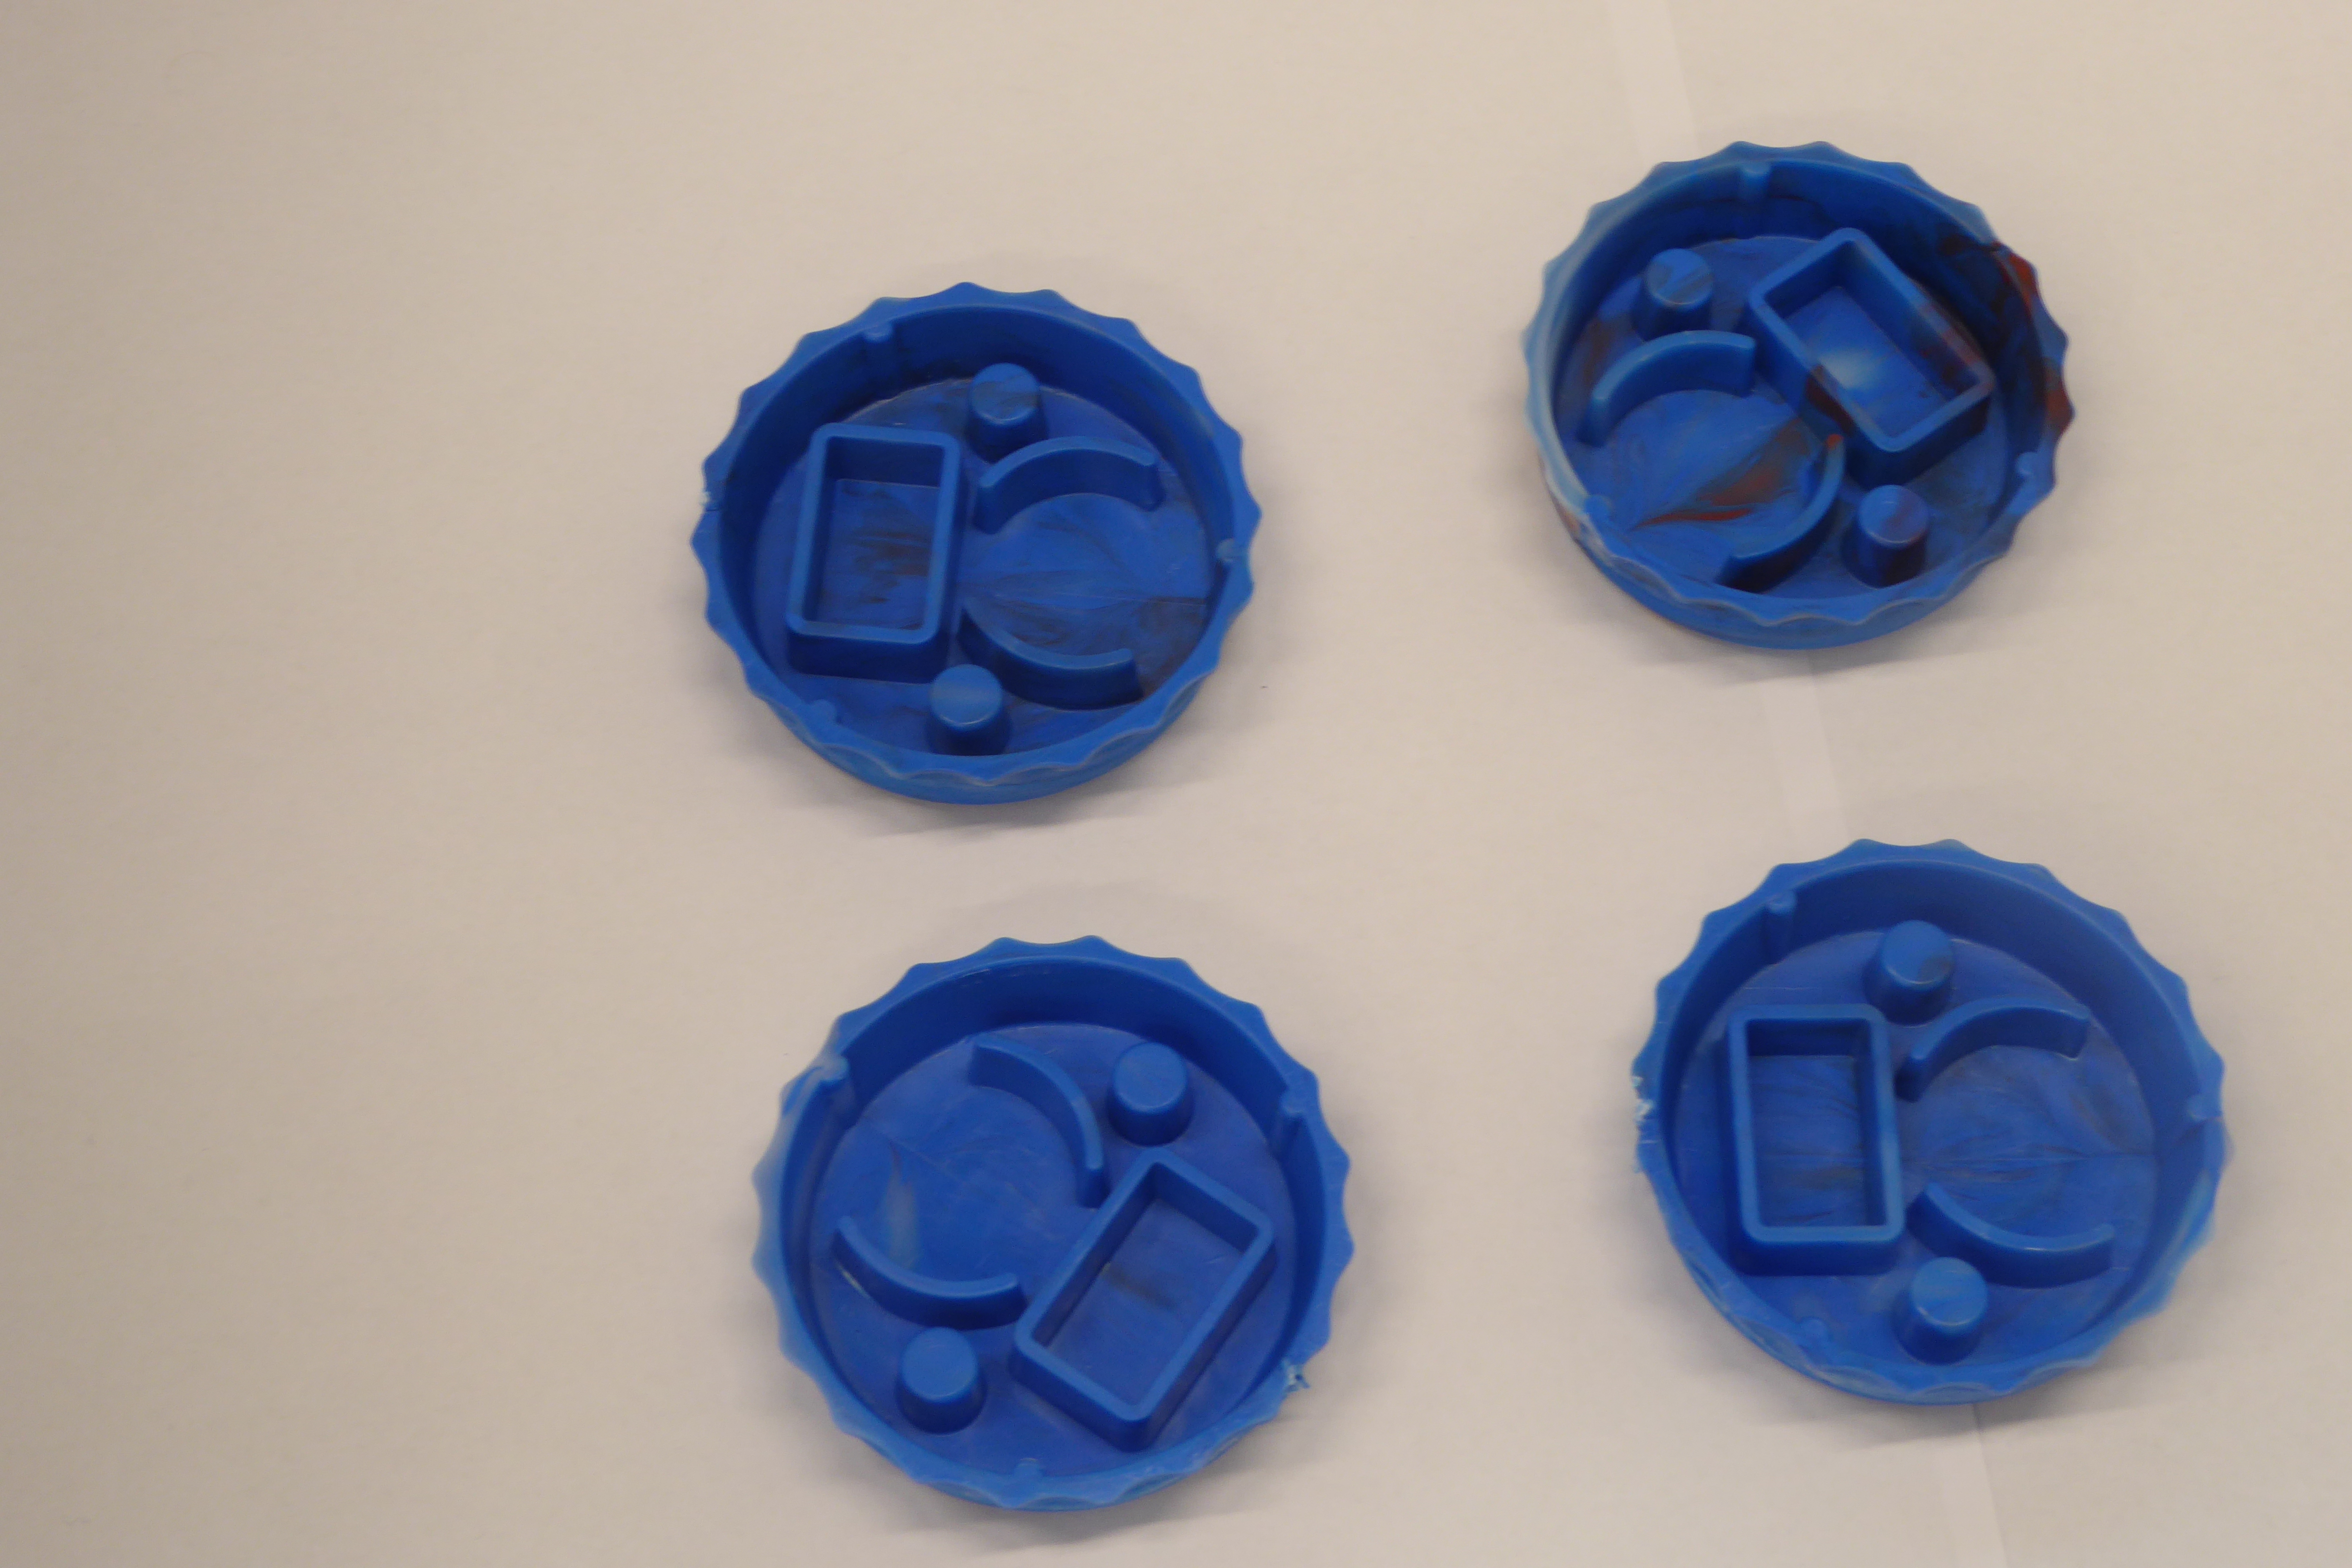
Label: Bottle Opener - Cover